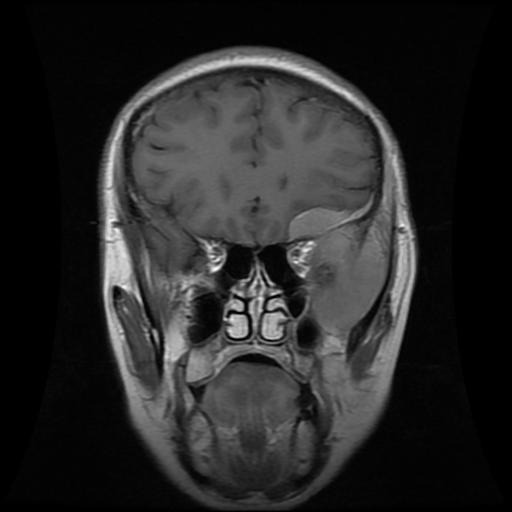
Label: meningioma